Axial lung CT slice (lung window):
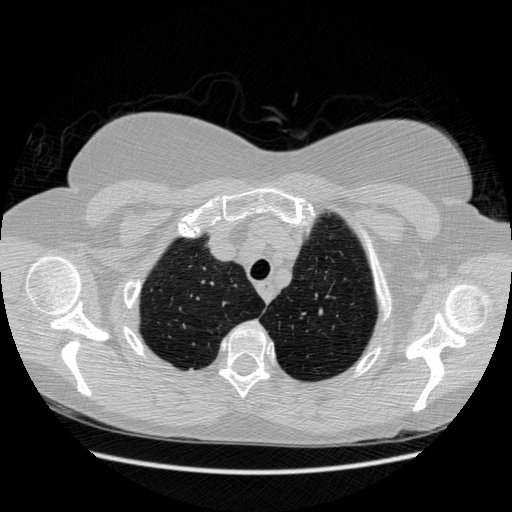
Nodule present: no